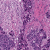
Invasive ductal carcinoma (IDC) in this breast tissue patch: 1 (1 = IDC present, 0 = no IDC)